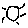
Label: sun